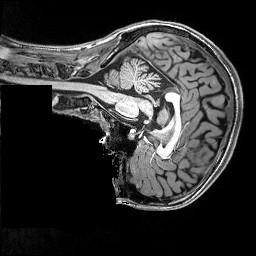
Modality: T1w
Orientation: sagittal
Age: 21
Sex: female